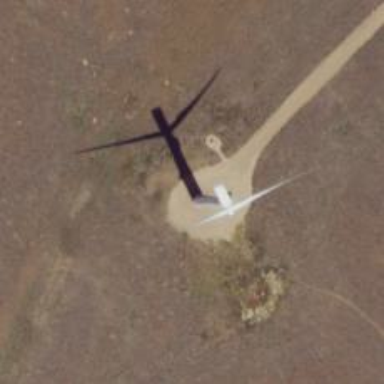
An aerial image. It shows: Wind turbine generator that utilizes wind as its source for generating electricity. It is of the horizontal axis type.